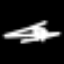
Label: mushroom